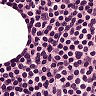
Metastatic tissue present: no